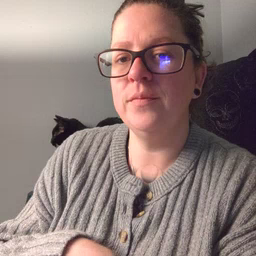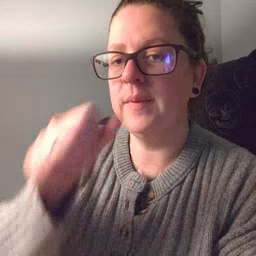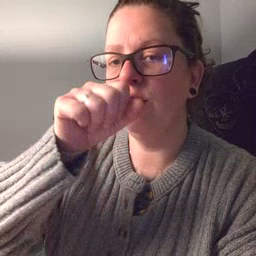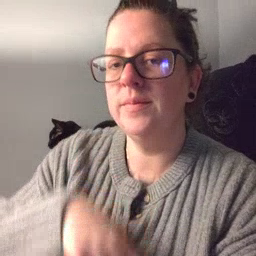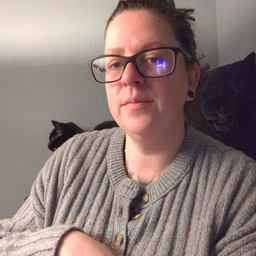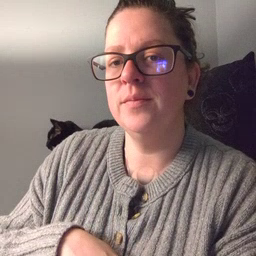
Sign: icecream